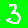
Digit: 3